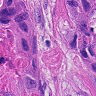
Metastatic tissue present: yes